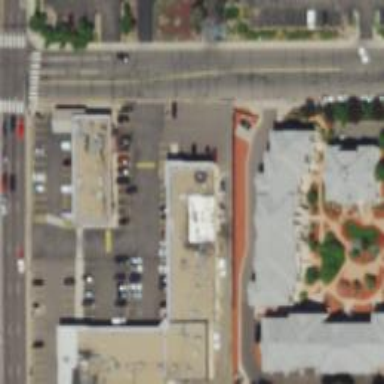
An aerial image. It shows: View of roof of building.